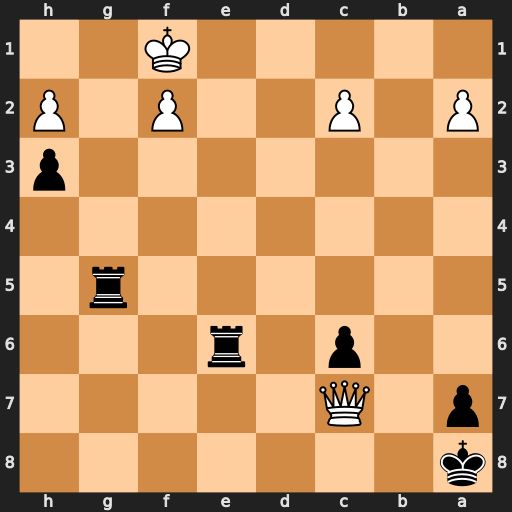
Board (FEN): k7/p1Q5/2p1r3/6r1/8/7p/P1P2P1P/5K2
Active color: b
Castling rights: -
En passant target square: -
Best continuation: Rg1+ Kxg1 Re1#